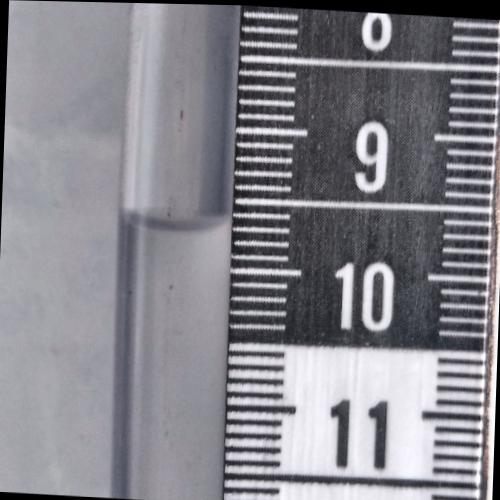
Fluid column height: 9.7 cm